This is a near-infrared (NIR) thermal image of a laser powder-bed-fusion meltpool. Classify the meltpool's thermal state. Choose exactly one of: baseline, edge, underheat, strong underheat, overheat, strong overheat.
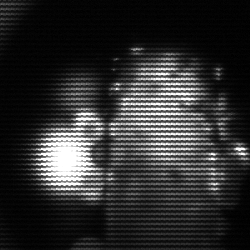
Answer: strong underheat